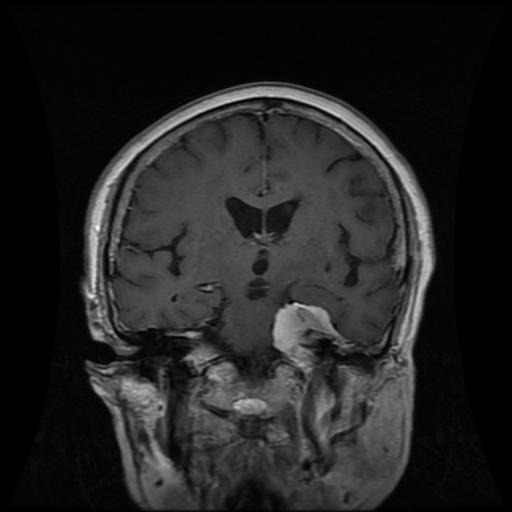
Label: meningioma